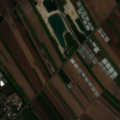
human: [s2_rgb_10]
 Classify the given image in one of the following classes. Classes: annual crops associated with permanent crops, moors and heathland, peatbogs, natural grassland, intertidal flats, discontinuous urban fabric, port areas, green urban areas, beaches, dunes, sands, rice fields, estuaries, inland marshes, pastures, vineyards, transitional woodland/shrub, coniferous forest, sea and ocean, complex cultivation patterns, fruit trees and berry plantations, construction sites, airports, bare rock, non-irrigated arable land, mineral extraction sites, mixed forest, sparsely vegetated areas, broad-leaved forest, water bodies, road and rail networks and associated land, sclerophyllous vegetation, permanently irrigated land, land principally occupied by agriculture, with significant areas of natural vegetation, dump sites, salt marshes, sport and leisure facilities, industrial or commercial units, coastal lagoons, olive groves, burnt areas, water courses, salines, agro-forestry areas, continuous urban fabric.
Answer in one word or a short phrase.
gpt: discontinuous urban fabric, mineral extraction sites, non-irrigated arable land